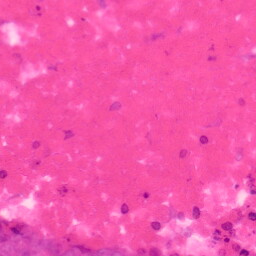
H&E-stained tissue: Colon